Question: I'm plotting yield for products. I have two ways of classifying products, lets say these two ways are first as numbers: 1, 2, 3, 4, ect, and then as letters, a, b, c, d, e, ect. The letters are a subcategory of the numbers. So within products, I have many different letters within individual number groups:
1:
a, b, c, e
2:
c, d
3:
a
For each product, I've calculated yield and plotted it in a pivot table. I've plotted the pivot table so that the "letters" are a subcategory of the "numbers" within the column labels, please see picture below (please note that in the picture the subcategory is labelled using numbers as well, the "letters" subcategory is just to try to explain with more contrast in this question)

This is all well and good, but I'd like to find an average of everything within the "numbers" umbrella category. However, there's one final problem to consider with the task: the amount of products that contribute to a yield average may be different per letter subcategory. I.e:
1 - a: 2 out of 2 products yielded = 1 (fractional yield)
1 - b: 2 out of 22 products yielded = 0.09 (fractional yield)
This leads to a problem while using pivot tables. Using the above yield fractions, if I was using the pivot tables's "average of yield" to work out the total yield for all the "1" group, it would calculate:
1 + 0.09 / 2 .... = 0.54 (fractional yield)
But we can see that this isn't a true representation of yield, as it should be:
(2 + 2) / (2 + 22) =
4 / 24 =
0.17 (fractional yield)
Can anyone work out a way of calculating true yield with pivot tables rather than the average of an average?
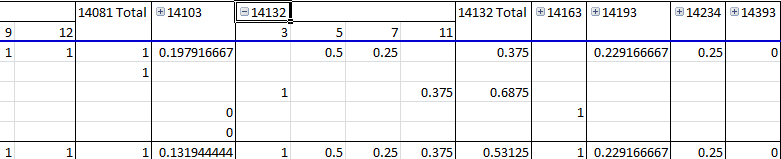
Answer: I got it!
I went here: <URL>
And adapted this section:
'''
Create a formula in a PivotTable report
Add a calculated field
1. Click the PivotTable report.
2. On the Options tab, in the Tools group, click Formulas, and then click Calculated Field.
3. In the Name box, type a name for the field.
4. In the Formula box, enter the formula for the field.
5. To use the data from another field in the formula, click the field in the Fields box, and then click Insert Field. For example, to calculate a 15% commission on each value in the Sales field, you could enter = Sales * 15%.
6. Click Add.
'''
to fit my copy of Excel 2010 by doing the following:
'''
Create a formula in a PivotTable report
Add a calculated field
1. Click the PivotTable report.
2. On the Options tab, in the Calculations group, click "Fields, Items, and Sets", and then click Calculated Field.
4. In the Name box, type a name for the field.
5. In the Formula box, enter the formula for the field (=Yielded/Total).
6. To use the data from another field in the formula, click the field in the Fields box, and then click Insert Field. For example, to calculate a 15% commission on each value in the Sales field, you could enter = Sales * 15%.
7. Click Add.
'''
This gives the correct answers you were looking for.